Question: I have 3 arrays 'X, Y, Z' that look something like this:
'''
x = [1, 1, 1, 2, 2, 2, 3, 3, 3]
y = [1, 2, 3, 1, 2, 3, 1, 2, 3]
z = [1, 2, 3, 2, 4, 6, 3, 6, 9]
'''
Then I am plotting these points with 'plot3(x,y,z)'.
However the result is something unexpected.. It's basically meant to appear like a log-graph, it does this but it also has extra lines. I have no idea how it's happening, maybe someone here can enlighten me!
Here is an example of my graph (obviously I've plotted my values for 'X, Y, Z' and the arrays above are just an example of what they look like):

As you can see, the bottom curved lines are the log-graph lines which I am happy to be seeing, but the one that appears above it confuse me. I tried displaying the 'X Y Z' values that match the following pattern: 'X is between 110 and 120' and 'Y = 0.05'. This should theoretically give me matches for each 'X'. ie. Between 'X = [110, 120]', I should get 20 matches since the graph shows two lines hitting at the point 'Y = 0.05' for each 'X'.
To make it more clear what values of 'X' are being graphed, it's basically increments of '0.1' so between 'X = 120' and 'X = 119', it is plotting '119.0, 119.1, ... , 120.0'. In any case, only two points of 'X, Z' hit 'Y = 0.05' between '119-120'.
As I was saying, I checked for the values of 'X, Z' that matched 'Y = 0.05' and it only returns result per 'X'. That is, for 'X = [110, 120]', only 10 matches returned. These values were values on the bottom lines (ie. the log-graph lines) and the top line. So effectively, these lines are not meant to exist. They are definitely hitting 'Y = 0.05' and are between 'X = [110, 120]' so they should be appearing as a match..
So there you have it. Not really sure what's going on!
If someone could help, that'd be great.
EDIT - More Info.
Even manually putting the 'X, Y' values to the function which returns 'Z' never reaches the values on the upper line.
Thanks.
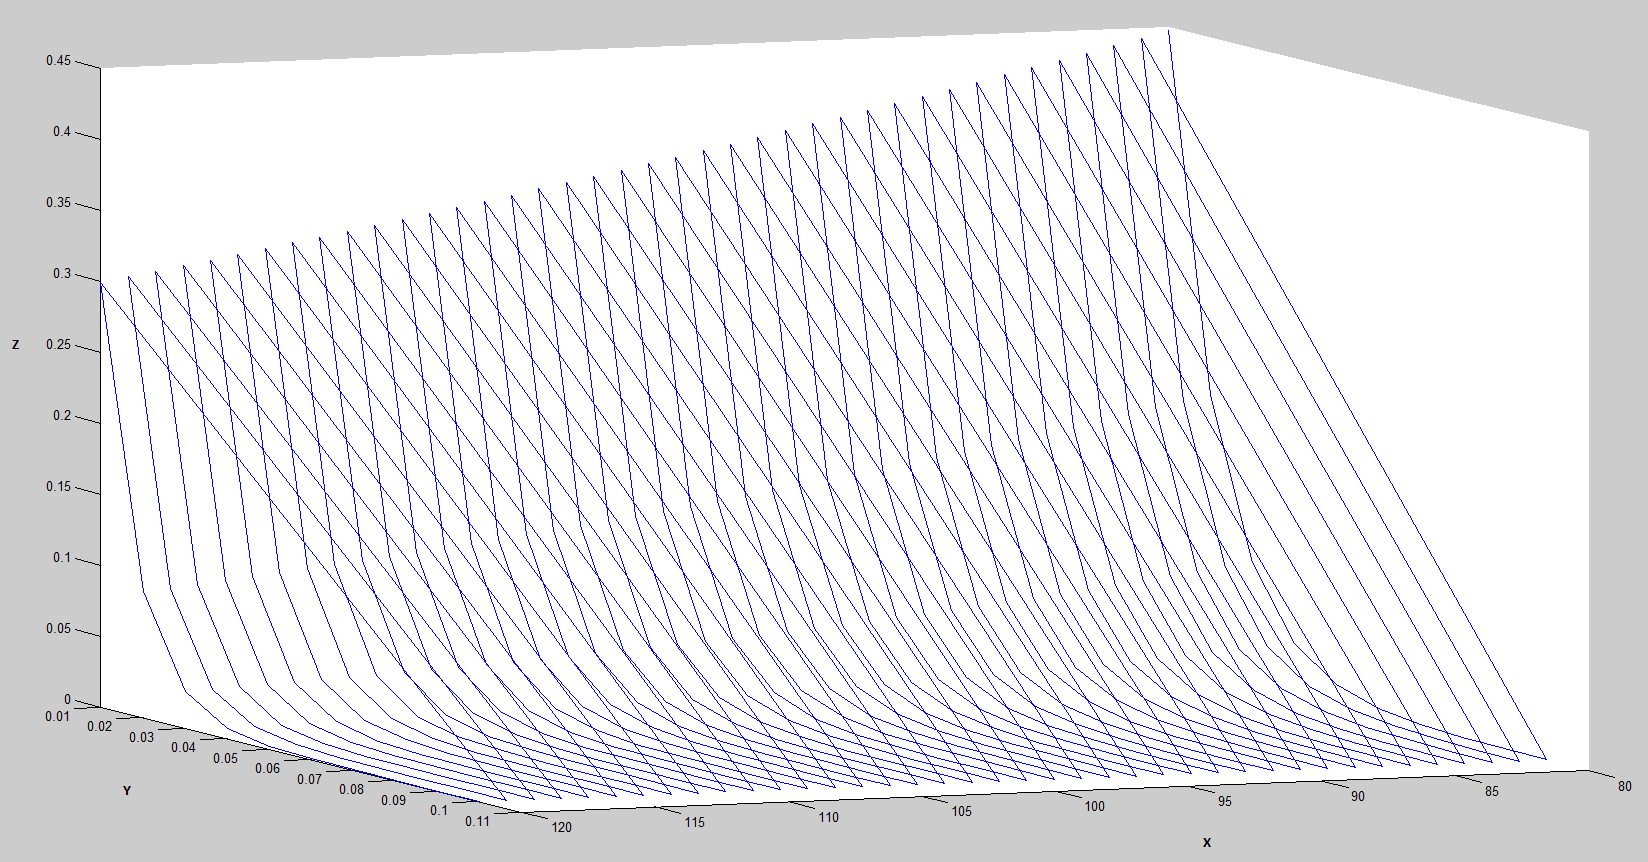
Answer: The example for 'x', 'y' and 'z' actually illustrates your problem quite well.
You are not plotting individual curves (one for each log-plot) but rather one continuous curve. Hence your are in fact connecting one end of a log curve to the beginning of the next.
You have to break up your plot command.
In the end it will require knowledge of your dataset, but for the 'x', 'y', 'z' you provided above, this will work to produce three independent curves instead of one:
'''
x = [1, 1, 1, 2, 2, 2, 3, 3, 3];
y = [1, 2, 3, 1, 2, 3, 1, 2, 3];
z = [1, 2, 3, 2, 4, 6, 3, 6, 9];
DATASET_SIZE = 3;
hold on;
for i=1:size(x,2)/DATASET_SIZE
plot3(x((i-1)*DATASET_SIZE+1:i*DATASET_SIZE),y((i-1)*DATASET_SIZE+1:i*DATASET_SIZE),z((i-1)*DATASET_SIZE+1:i*DATASET_SIZE));
plot3(x(i*DATASET_SIZE+1:2*DATASET_SIZE),y(i*DATASET_SIZE+1:2*DATASET_SIZE),z(i*DATASET_SIZE+1:2*DATASET_SIZE));
plot3(x(2*DATASET_SIZE+1:3*DATASET_SIZE),y(2*DATASET_SIZE+1:3*DATASET_SIZE),z(2*DATASET_SIZE+1:3*DATASET_SIZE));
view(3)
end
'''
An easy way of finding out if this occured, is using the 'Data Cursor' in the MATLAB plot window. Place it anywhere on your graph and use the 'up' or 'down' arrow keys to move around. If you can move along the entire length of the plot, it is a continuous line. Furthermore, you should see the 'Cursor' jump from the "end" of one curve to the "start" of the next.